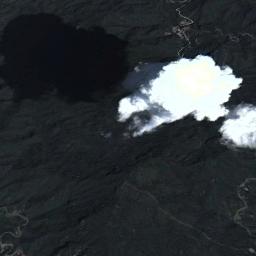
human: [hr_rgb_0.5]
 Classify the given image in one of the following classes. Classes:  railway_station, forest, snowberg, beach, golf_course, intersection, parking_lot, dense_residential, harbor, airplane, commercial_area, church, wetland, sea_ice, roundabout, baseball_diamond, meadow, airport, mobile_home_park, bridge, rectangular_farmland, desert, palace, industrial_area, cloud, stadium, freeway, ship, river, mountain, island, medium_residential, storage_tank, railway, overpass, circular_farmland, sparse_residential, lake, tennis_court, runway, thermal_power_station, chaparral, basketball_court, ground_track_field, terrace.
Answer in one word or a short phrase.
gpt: cloud